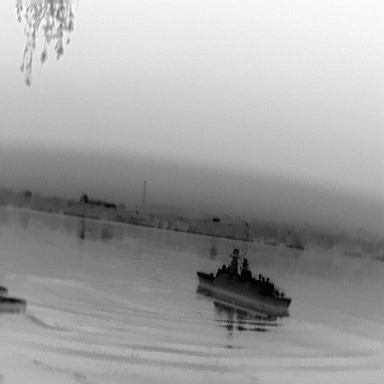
There is a warship in the infrared image.